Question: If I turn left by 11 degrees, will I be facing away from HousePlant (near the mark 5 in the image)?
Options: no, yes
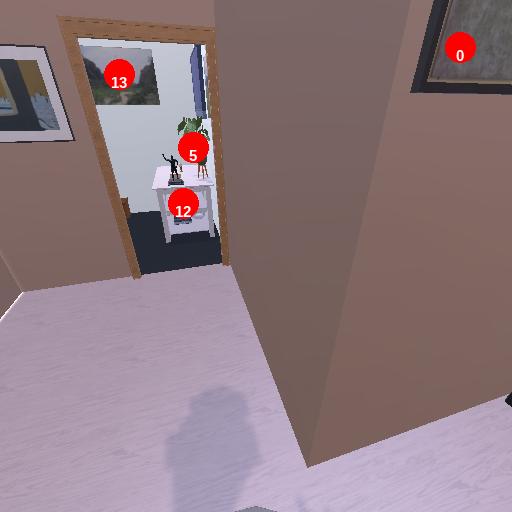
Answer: no